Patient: sex M, age 72
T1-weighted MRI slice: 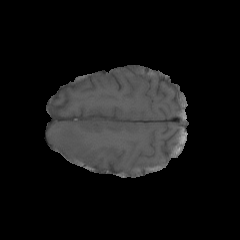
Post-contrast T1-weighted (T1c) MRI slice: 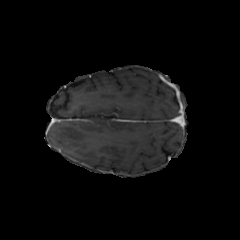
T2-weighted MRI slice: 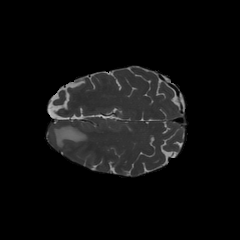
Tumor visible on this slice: yes
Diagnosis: Glioblastoma, IDH-wildtype
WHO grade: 4